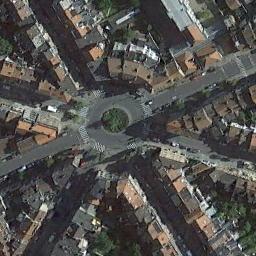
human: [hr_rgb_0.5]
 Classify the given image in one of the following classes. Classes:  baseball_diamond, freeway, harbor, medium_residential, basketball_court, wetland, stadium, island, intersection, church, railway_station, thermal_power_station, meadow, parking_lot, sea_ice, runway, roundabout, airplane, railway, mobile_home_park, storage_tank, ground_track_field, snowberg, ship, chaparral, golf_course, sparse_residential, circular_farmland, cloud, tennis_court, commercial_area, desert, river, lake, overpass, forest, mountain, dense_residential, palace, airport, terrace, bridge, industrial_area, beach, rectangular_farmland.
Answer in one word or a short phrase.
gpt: roundabout